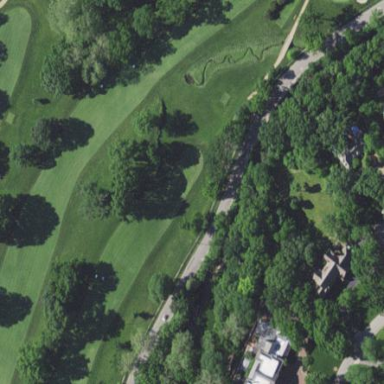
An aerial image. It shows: Grassy area designated as golf fairway.